Interaction volume radius: 10 \u00c5
Interaction volume height: 25 \u00c5
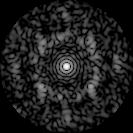
Disorder parameter: 0.7014